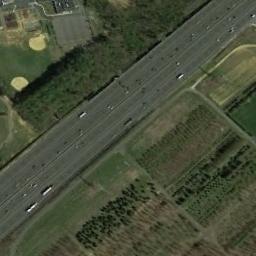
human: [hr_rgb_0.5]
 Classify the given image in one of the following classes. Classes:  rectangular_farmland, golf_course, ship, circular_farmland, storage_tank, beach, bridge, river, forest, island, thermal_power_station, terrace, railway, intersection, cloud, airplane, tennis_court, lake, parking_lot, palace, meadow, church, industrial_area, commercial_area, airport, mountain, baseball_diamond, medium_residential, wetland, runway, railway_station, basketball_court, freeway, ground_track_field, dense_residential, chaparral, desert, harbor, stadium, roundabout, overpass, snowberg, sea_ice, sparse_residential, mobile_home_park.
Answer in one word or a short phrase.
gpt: freeway